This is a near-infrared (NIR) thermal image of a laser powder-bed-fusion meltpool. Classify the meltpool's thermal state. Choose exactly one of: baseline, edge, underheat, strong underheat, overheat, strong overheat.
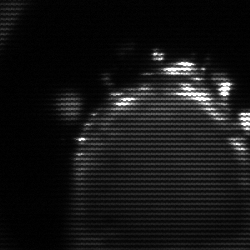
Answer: edge